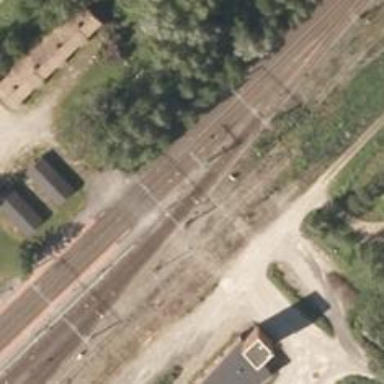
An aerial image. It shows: Rail siding with electrified contact lines.